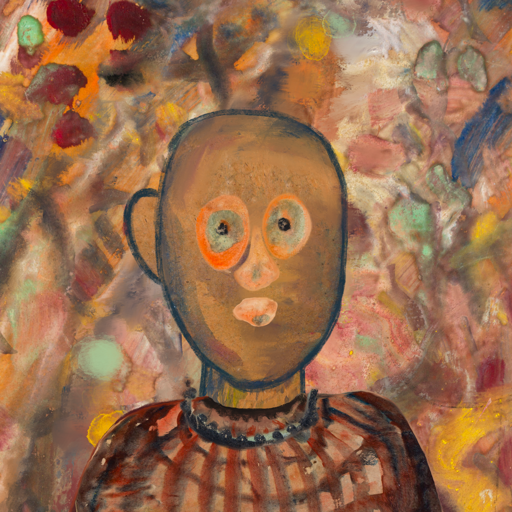
Background: Mother_And_Son_Mother, Head And Neck Front: In_The_Sun, Face Front: Childish, Bust: Orphan, Hair Front: Blank, Head Accessory: Blank, Second Necklace: Blank, Necklace: Childish, Baby: Blank